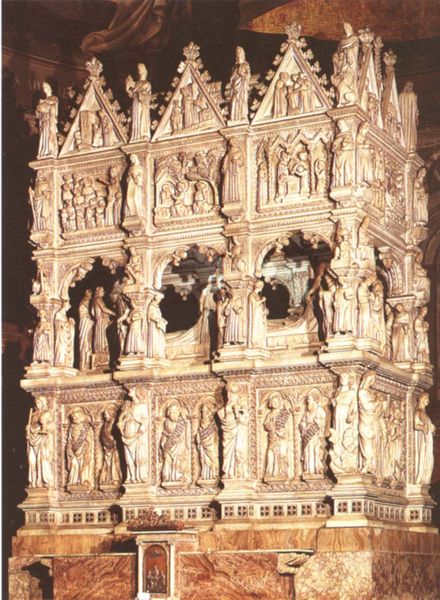
Titel: Arca des Kirchenvaters Augustinus
Künstler: Giovanni di Balduccio
Standort: Pavia, S. Pietro in Ciel d’Oro (EU - I)
Schlagwörter: weiß, menschen, braun, marmor, schwarz, rot, beige, bibel, sockel, stein, trauer, kirche, relief, giebel, figuren, bögen, türme, beerdigung, voluten, grab, christlich, etagen, heilige, gedenken, anbetung, dreiecke, szenen, schrein, grabmal, geibel, sarkophag, tabernakel, krabben, katakombe, heiligenfiguren, ikonographie, grabstein